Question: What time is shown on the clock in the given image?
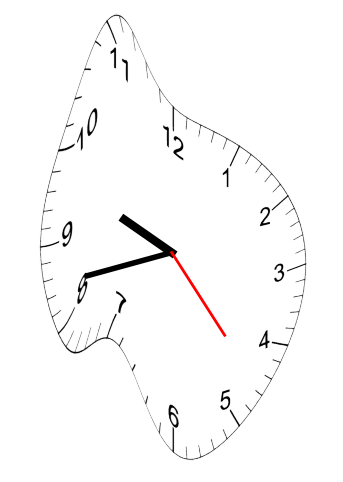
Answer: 09:42:23